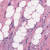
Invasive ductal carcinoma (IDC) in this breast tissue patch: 1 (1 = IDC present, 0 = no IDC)